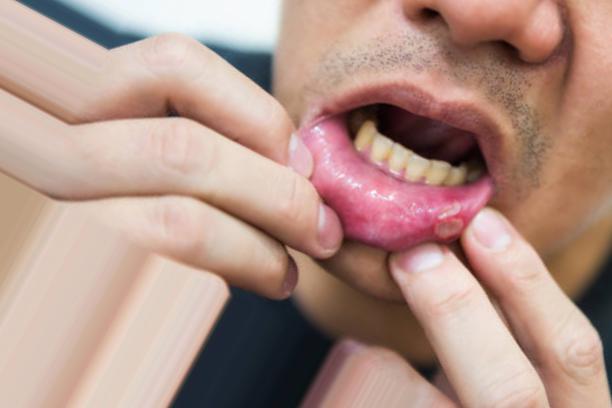
Condition: Mouth Ulcer